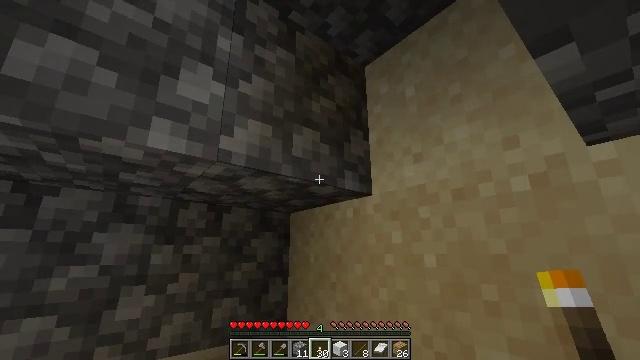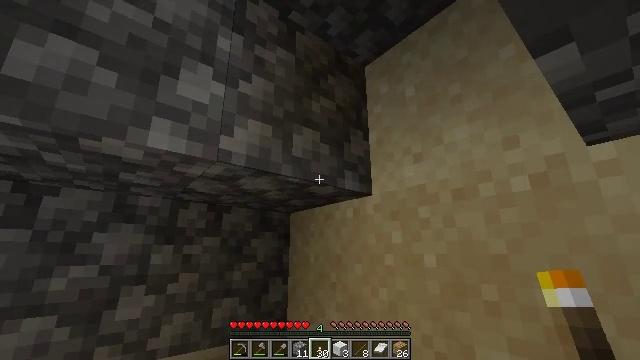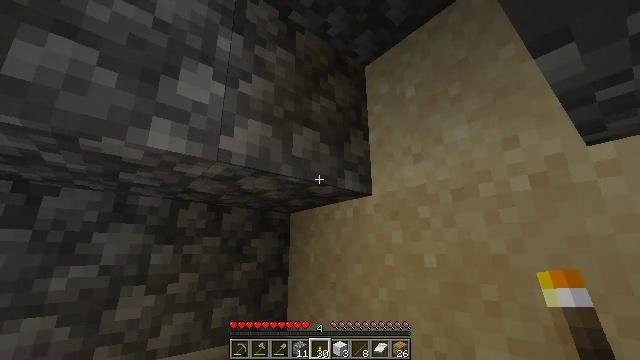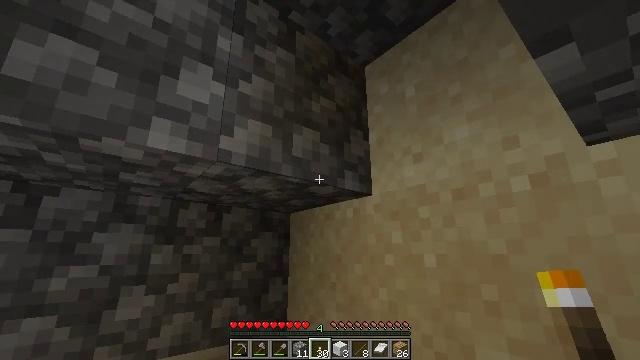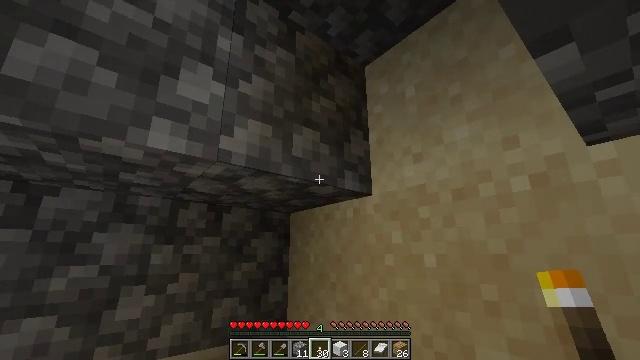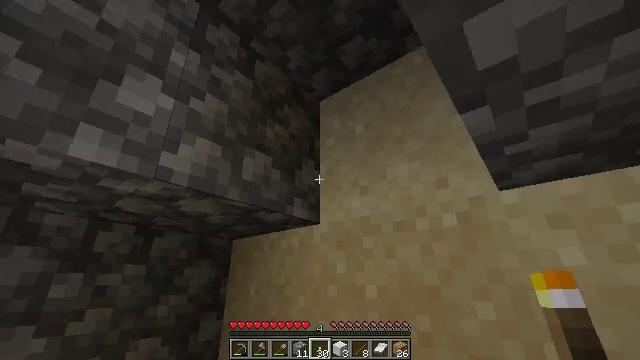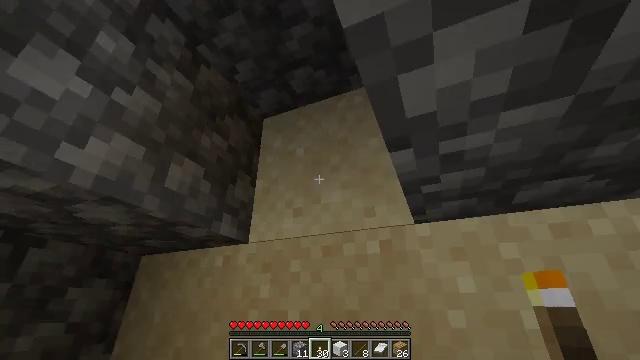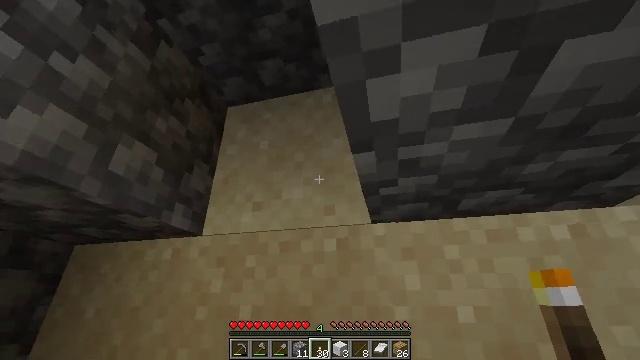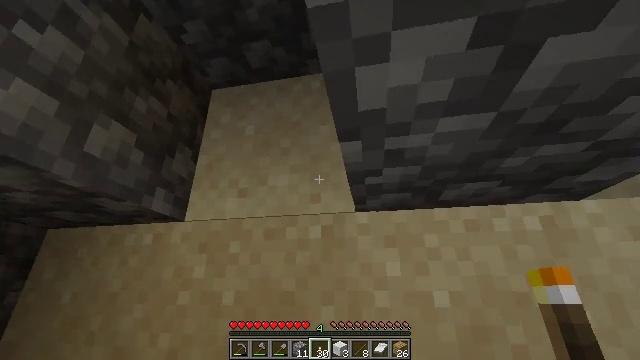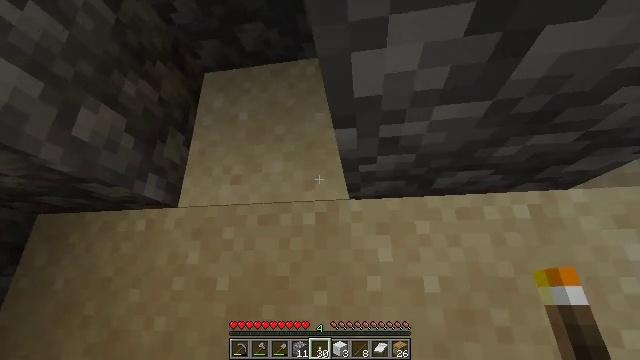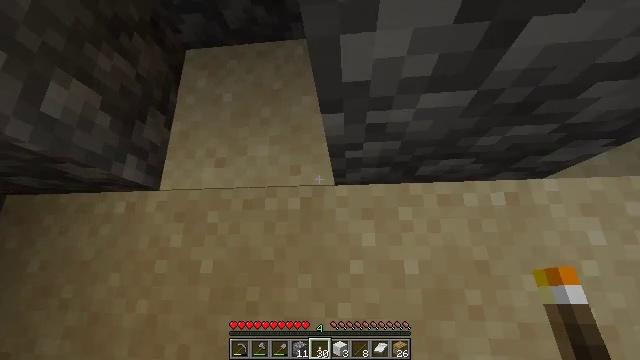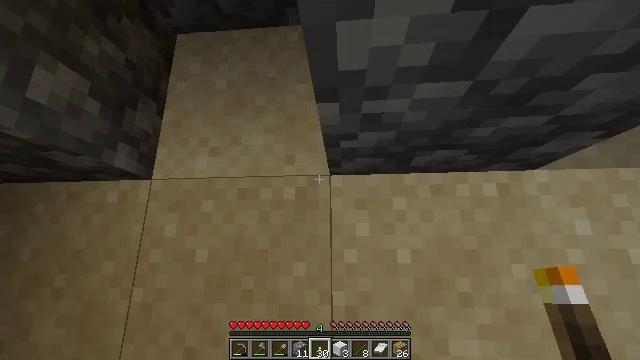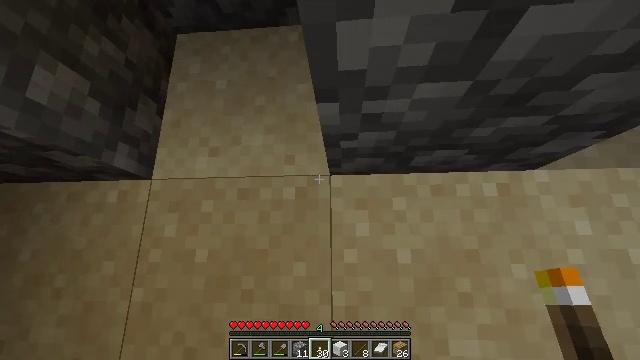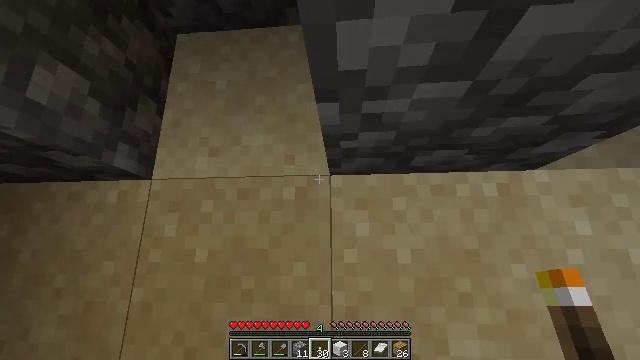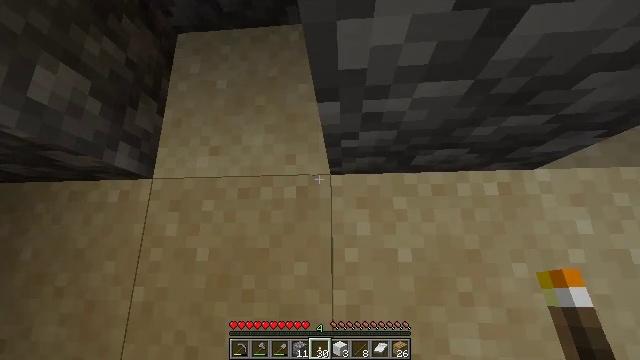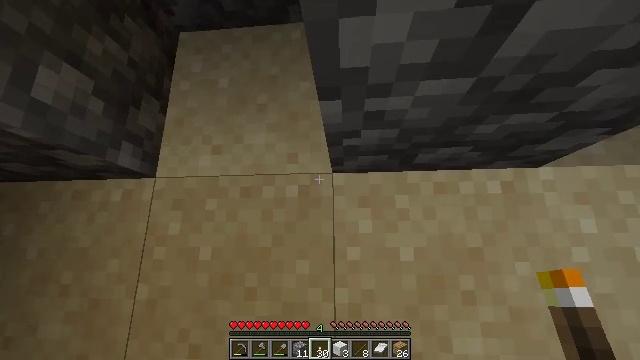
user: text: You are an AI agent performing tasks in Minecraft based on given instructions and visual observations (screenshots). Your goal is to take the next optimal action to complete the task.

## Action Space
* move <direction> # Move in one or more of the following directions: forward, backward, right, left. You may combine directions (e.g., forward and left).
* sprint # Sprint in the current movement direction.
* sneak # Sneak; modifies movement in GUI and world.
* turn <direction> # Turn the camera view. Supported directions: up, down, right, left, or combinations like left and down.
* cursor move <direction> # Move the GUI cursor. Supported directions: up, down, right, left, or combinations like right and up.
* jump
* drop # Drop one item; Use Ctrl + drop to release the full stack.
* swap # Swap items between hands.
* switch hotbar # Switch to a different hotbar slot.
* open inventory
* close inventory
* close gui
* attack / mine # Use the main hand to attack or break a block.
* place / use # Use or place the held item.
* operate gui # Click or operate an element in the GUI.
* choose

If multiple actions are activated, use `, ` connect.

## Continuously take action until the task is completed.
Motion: motion action
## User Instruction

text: Attack the ground to gather sand.
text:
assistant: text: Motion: no_op
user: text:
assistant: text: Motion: no_op
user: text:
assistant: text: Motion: no_op
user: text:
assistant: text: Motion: no_op
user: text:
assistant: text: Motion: turn right and up
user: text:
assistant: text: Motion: turn right and up
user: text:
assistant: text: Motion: turn right
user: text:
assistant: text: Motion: turn right and down
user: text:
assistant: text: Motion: turn right and down
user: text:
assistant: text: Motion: turn right and down
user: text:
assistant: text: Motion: turn right and down
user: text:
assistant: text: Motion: no_op
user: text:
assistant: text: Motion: no_op
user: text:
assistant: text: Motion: no_op
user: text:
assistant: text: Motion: no_op
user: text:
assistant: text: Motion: no_op
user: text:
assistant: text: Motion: no_op
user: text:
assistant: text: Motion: no_op
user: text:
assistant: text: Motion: no_op
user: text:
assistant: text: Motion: no_op
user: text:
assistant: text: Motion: no_op
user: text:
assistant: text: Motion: no_op
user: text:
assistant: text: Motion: no_op
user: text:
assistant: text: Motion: no_op
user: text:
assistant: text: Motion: no_op
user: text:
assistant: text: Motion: no_op
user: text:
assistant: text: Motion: no_op
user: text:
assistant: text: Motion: no_op
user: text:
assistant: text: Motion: no_op
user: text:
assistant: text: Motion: no_op